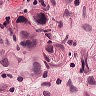
Metastatic tissue present: yes